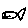
Label: fish